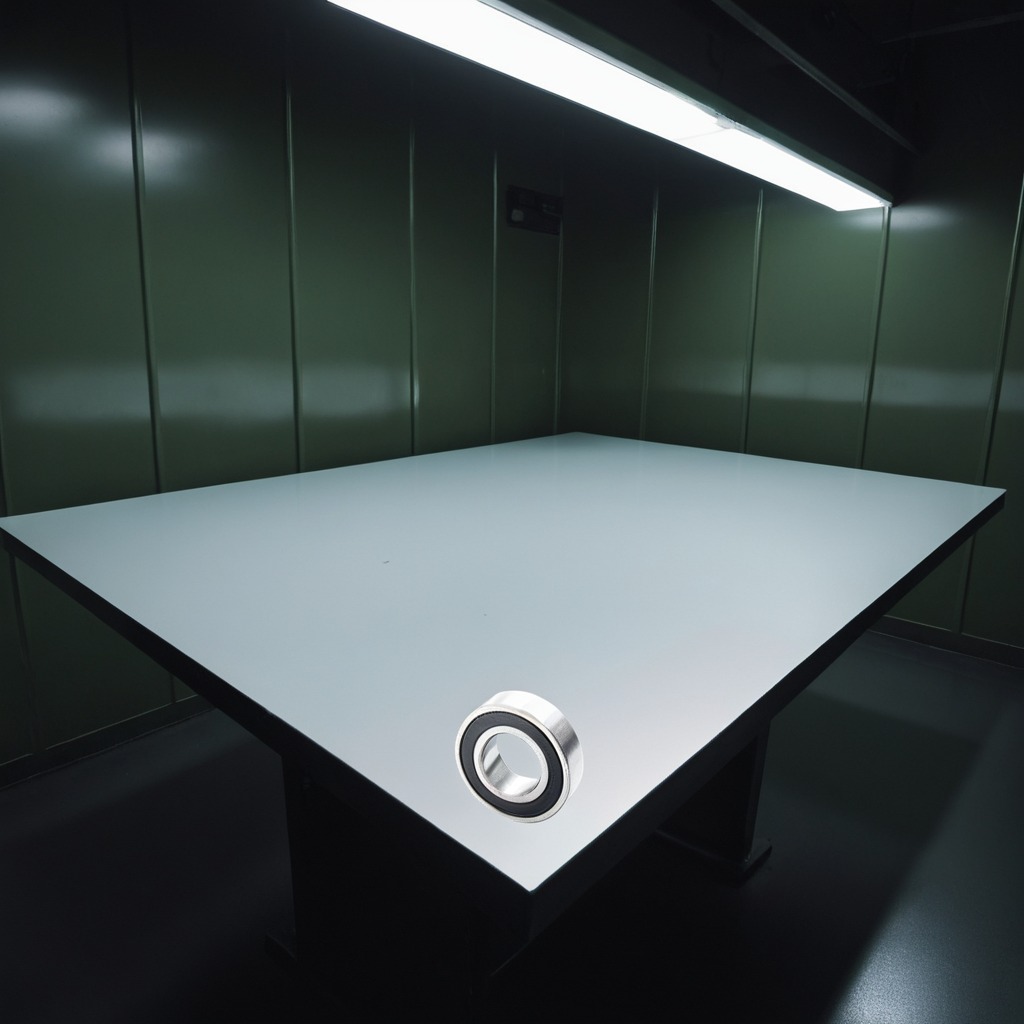
A metal ball bearing is lying on a clean empty table in a railway signal maintenance room.